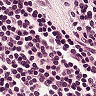
Metastatic tissue present: no